Interaction volume radius: 5 \u00c5
Interaction volume height: 10 \u00c5
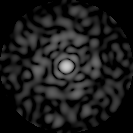
Disorder parameter: 0.7792